Interaction volume radius: 5 \u00c5
Interaction volume height: 30 \u00c5
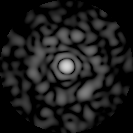
Disorder parameter: 0.851